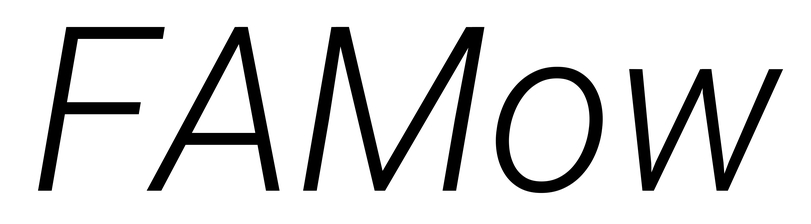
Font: Roboto-Italic_Light_Italic